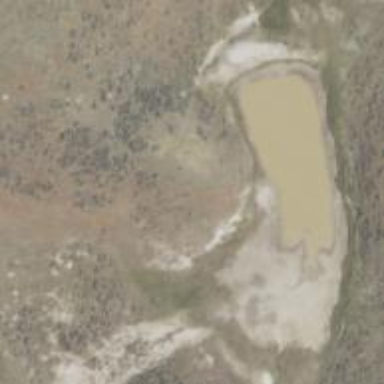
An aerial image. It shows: Reservoir.